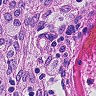
Metastatic tissue present: no